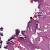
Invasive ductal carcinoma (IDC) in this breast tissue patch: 0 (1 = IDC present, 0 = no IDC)